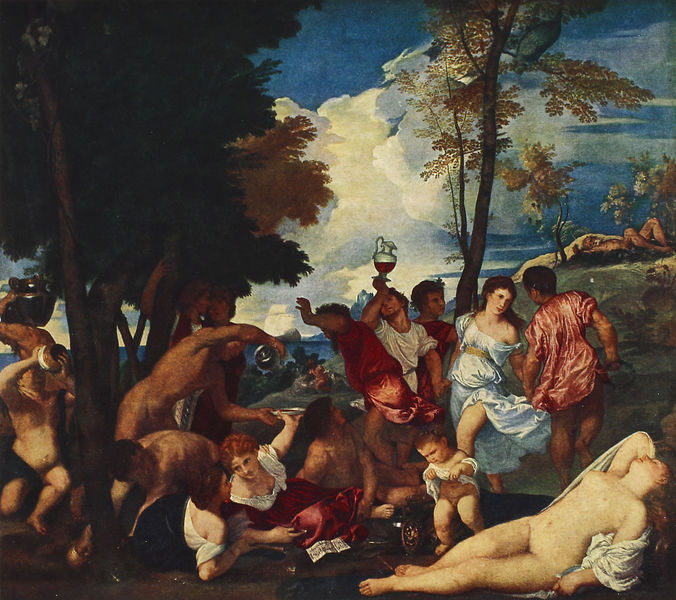
Titel: Bacchanal mit schlafender Ariane
Künstler: Tizian
Institution: Madrid, Museo del Prado
Schlagwörter: baum, gemälde, himmel, mann, nackt, weiß, wolken, bäume, landschaft, menschen, see, frau, glas, wiese, leute, trinken, hügel, kind, wald, kanne, wein, woken, spiel, karaffe, landscahft, baüme